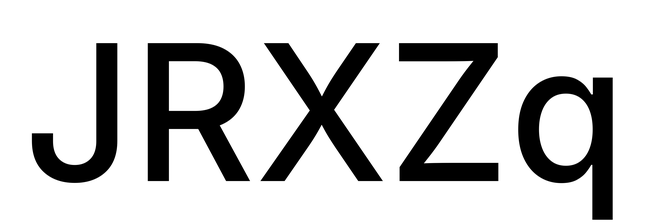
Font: Inter_Medium